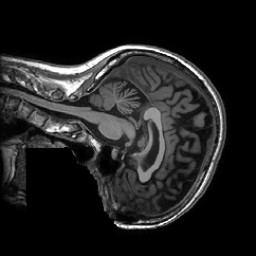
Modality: T1w
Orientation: sagittal
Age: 56
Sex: female
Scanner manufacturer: ge
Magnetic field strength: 3 T
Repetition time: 0.007348 s
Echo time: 0.003036 s